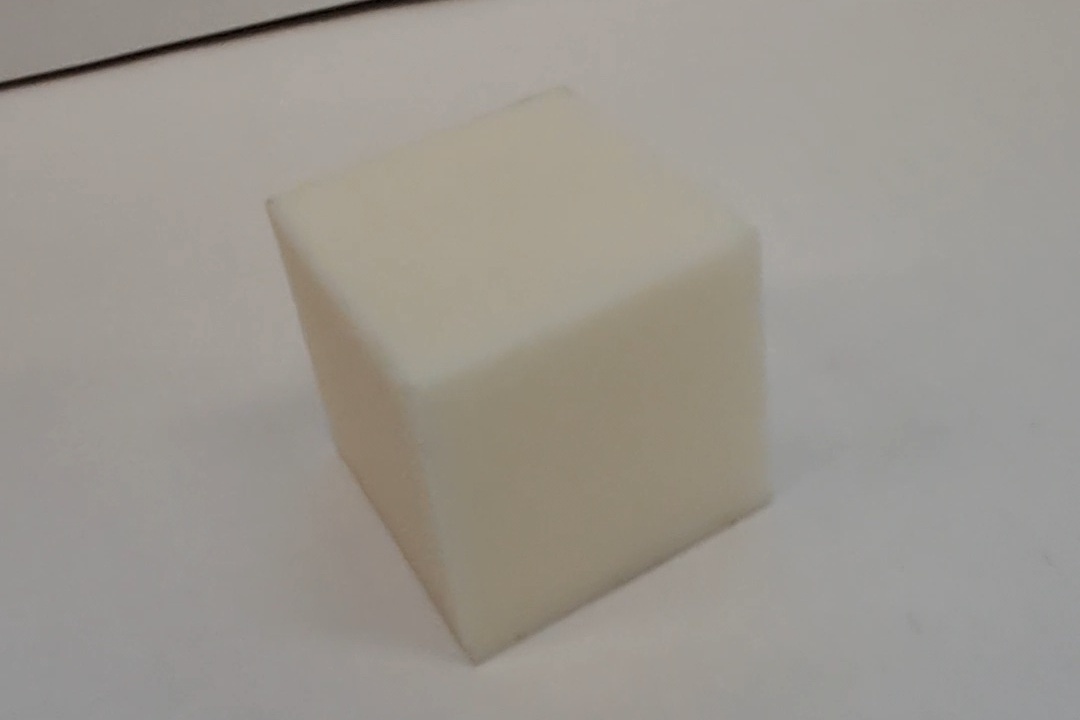
Label: Cuboid